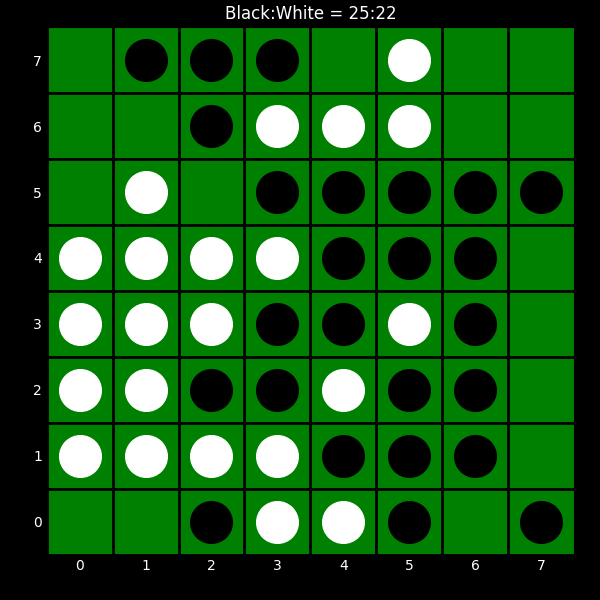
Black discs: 25
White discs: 22